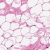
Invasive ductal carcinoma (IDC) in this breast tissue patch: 0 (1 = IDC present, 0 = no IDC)